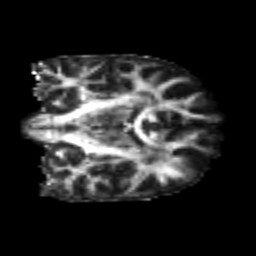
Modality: FA
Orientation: coronal
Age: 20
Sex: male
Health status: healthy
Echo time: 0.074 s